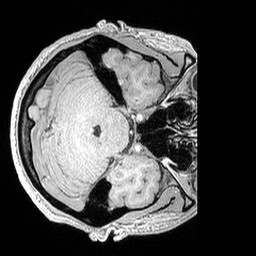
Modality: MP2RAGE
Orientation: axial
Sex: male
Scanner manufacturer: siemens
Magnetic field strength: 3 T
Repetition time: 5 s
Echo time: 0.00292 s